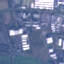
Land use / land cover class: Industrial